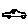
Label: car